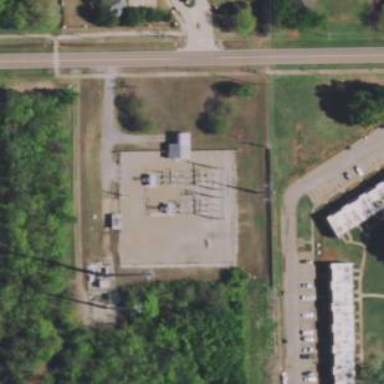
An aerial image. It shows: Distribution level power substation.